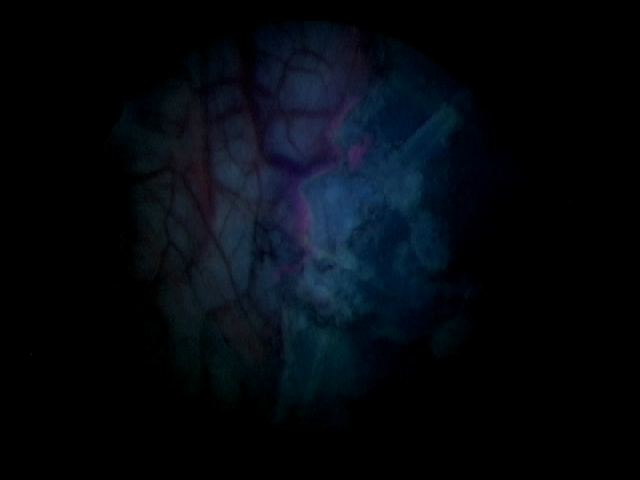
Modality: BLC
Class: Anatomical landmarks
Subclass: ResectionBed
Lesion: L1
Stage: Ta
Morphology: Papillary
Bladder cancer association: No